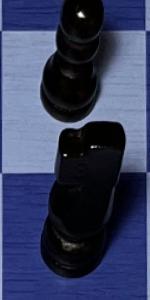
Label: Knight_Black